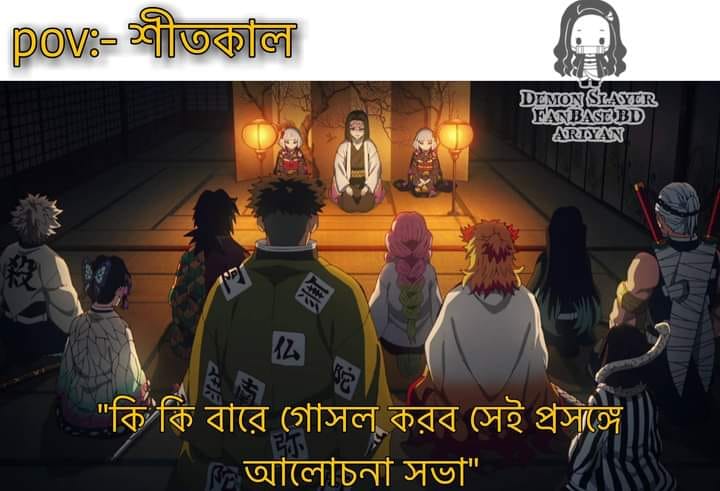
Text: শীতকাল কি কি বারে গোসল করব সেই প্রসঙ্গে আলোচনা সভা
Label: Non Hate